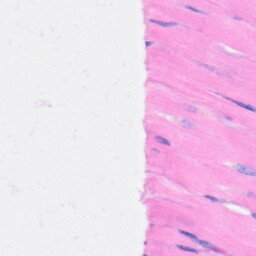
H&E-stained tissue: Heart